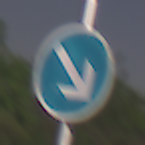
Verkehrszeichen: VorgeschriebeneVorbeifahrtRechts
Umgebung: Outdoor, Nature
Tageszeit: Night
Wetter: Clear
Licht: Natural
Jahreszeit: NotSpecified
Kontrast: HighContrast